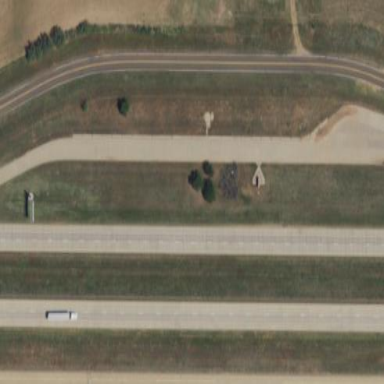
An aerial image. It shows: Rest area on the road.